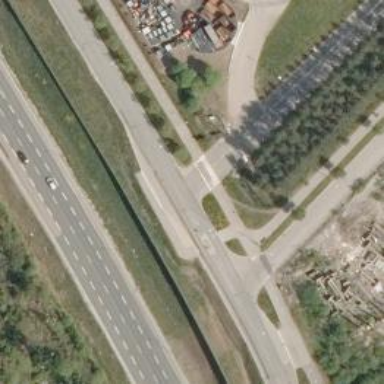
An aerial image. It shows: Crossing on asphalt cycleway.